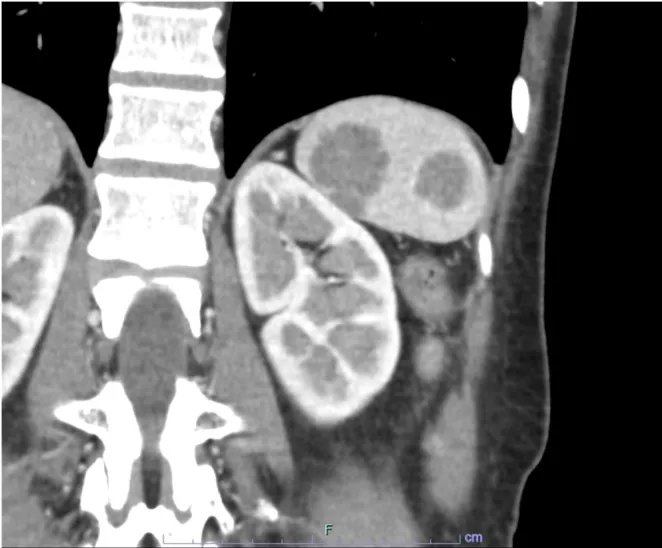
Abdominal enhanced computed tomography showing multiple hypoechoic nodules in the spleen.
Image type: radiology (ct)